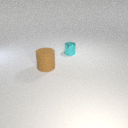
large brown rubber cylinder to the left of small cyan metal cylinder